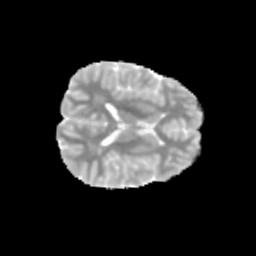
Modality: MD
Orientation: axial
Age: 11
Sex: male
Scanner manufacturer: siemens
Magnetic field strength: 3 T
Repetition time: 3.8 s
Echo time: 0.07 s